Interaction volume radius: 5 \u00c5
Interaction volume height: 25 \u00c5
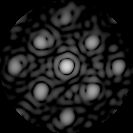
Disorder parameter: 0.2794